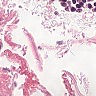
Metastatic tissue present: no